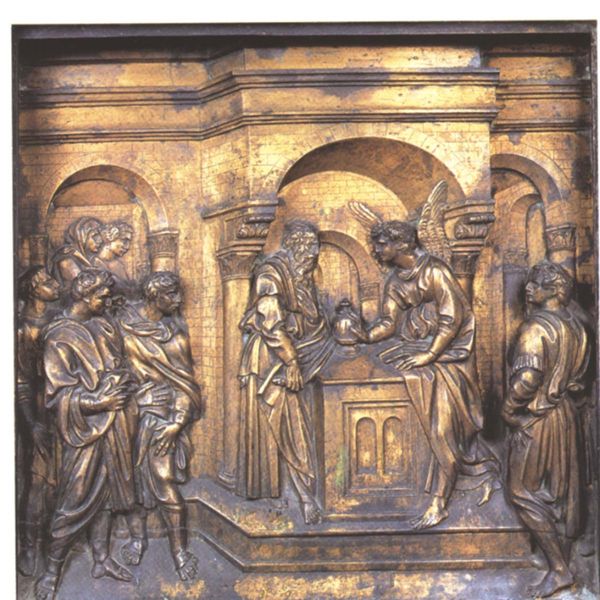
Titel: Taufbrunnen des Doms in Siena
Standort: Siena, Baptisterium (EU - I - Toskana)
Schlagwörter: flügel, menschen, sitzen, marmor, säulen, wand, stehen, stein, gewand, locken, engel, relief, mauer, figuren, rundbogen, treppe, metall, bronze, gefäß, mauerwerk, geben, fries, römer, grab, toga, rundbögen, umhänge, übergabe, absatz, erstaunt, gabe, erzengel, szenen, neugierig, guß, t, unre, entrüstet